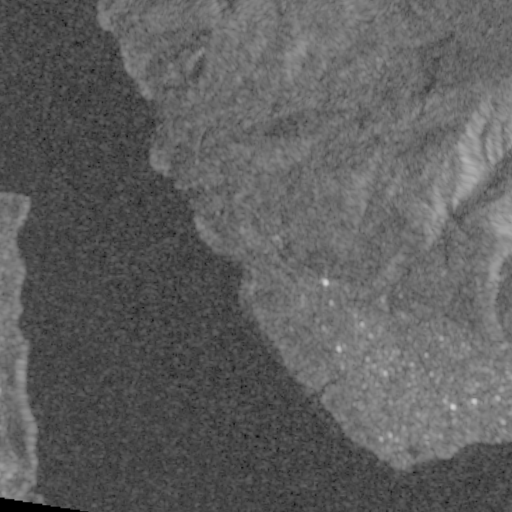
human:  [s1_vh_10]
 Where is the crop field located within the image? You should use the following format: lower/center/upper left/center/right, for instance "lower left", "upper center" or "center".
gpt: The crop field is located in the lower left of the image.
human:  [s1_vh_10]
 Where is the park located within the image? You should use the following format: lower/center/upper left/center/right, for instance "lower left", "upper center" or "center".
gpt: The park is located in the lower left of the image.
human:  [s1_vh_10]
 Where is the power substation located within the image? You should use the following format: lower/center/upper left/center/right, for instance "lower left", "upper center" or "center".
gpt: The power substation is located in the lower right of the image.
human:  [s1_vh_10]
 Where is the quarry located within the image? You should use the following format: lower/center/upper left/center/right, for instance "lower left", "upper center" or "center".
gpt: There is no quarry in the image.

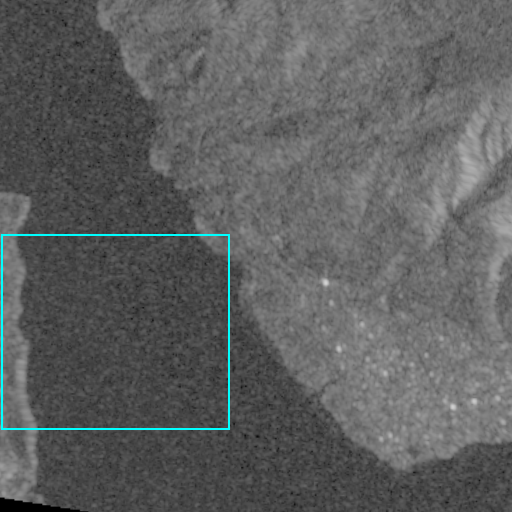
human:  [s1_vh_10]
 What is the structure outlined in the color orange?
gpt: There is no orange outline.
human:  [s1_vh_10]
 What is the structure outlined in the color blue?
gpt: There is no structure outlined in blue.